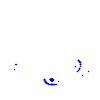
Particle: proton